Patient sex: M
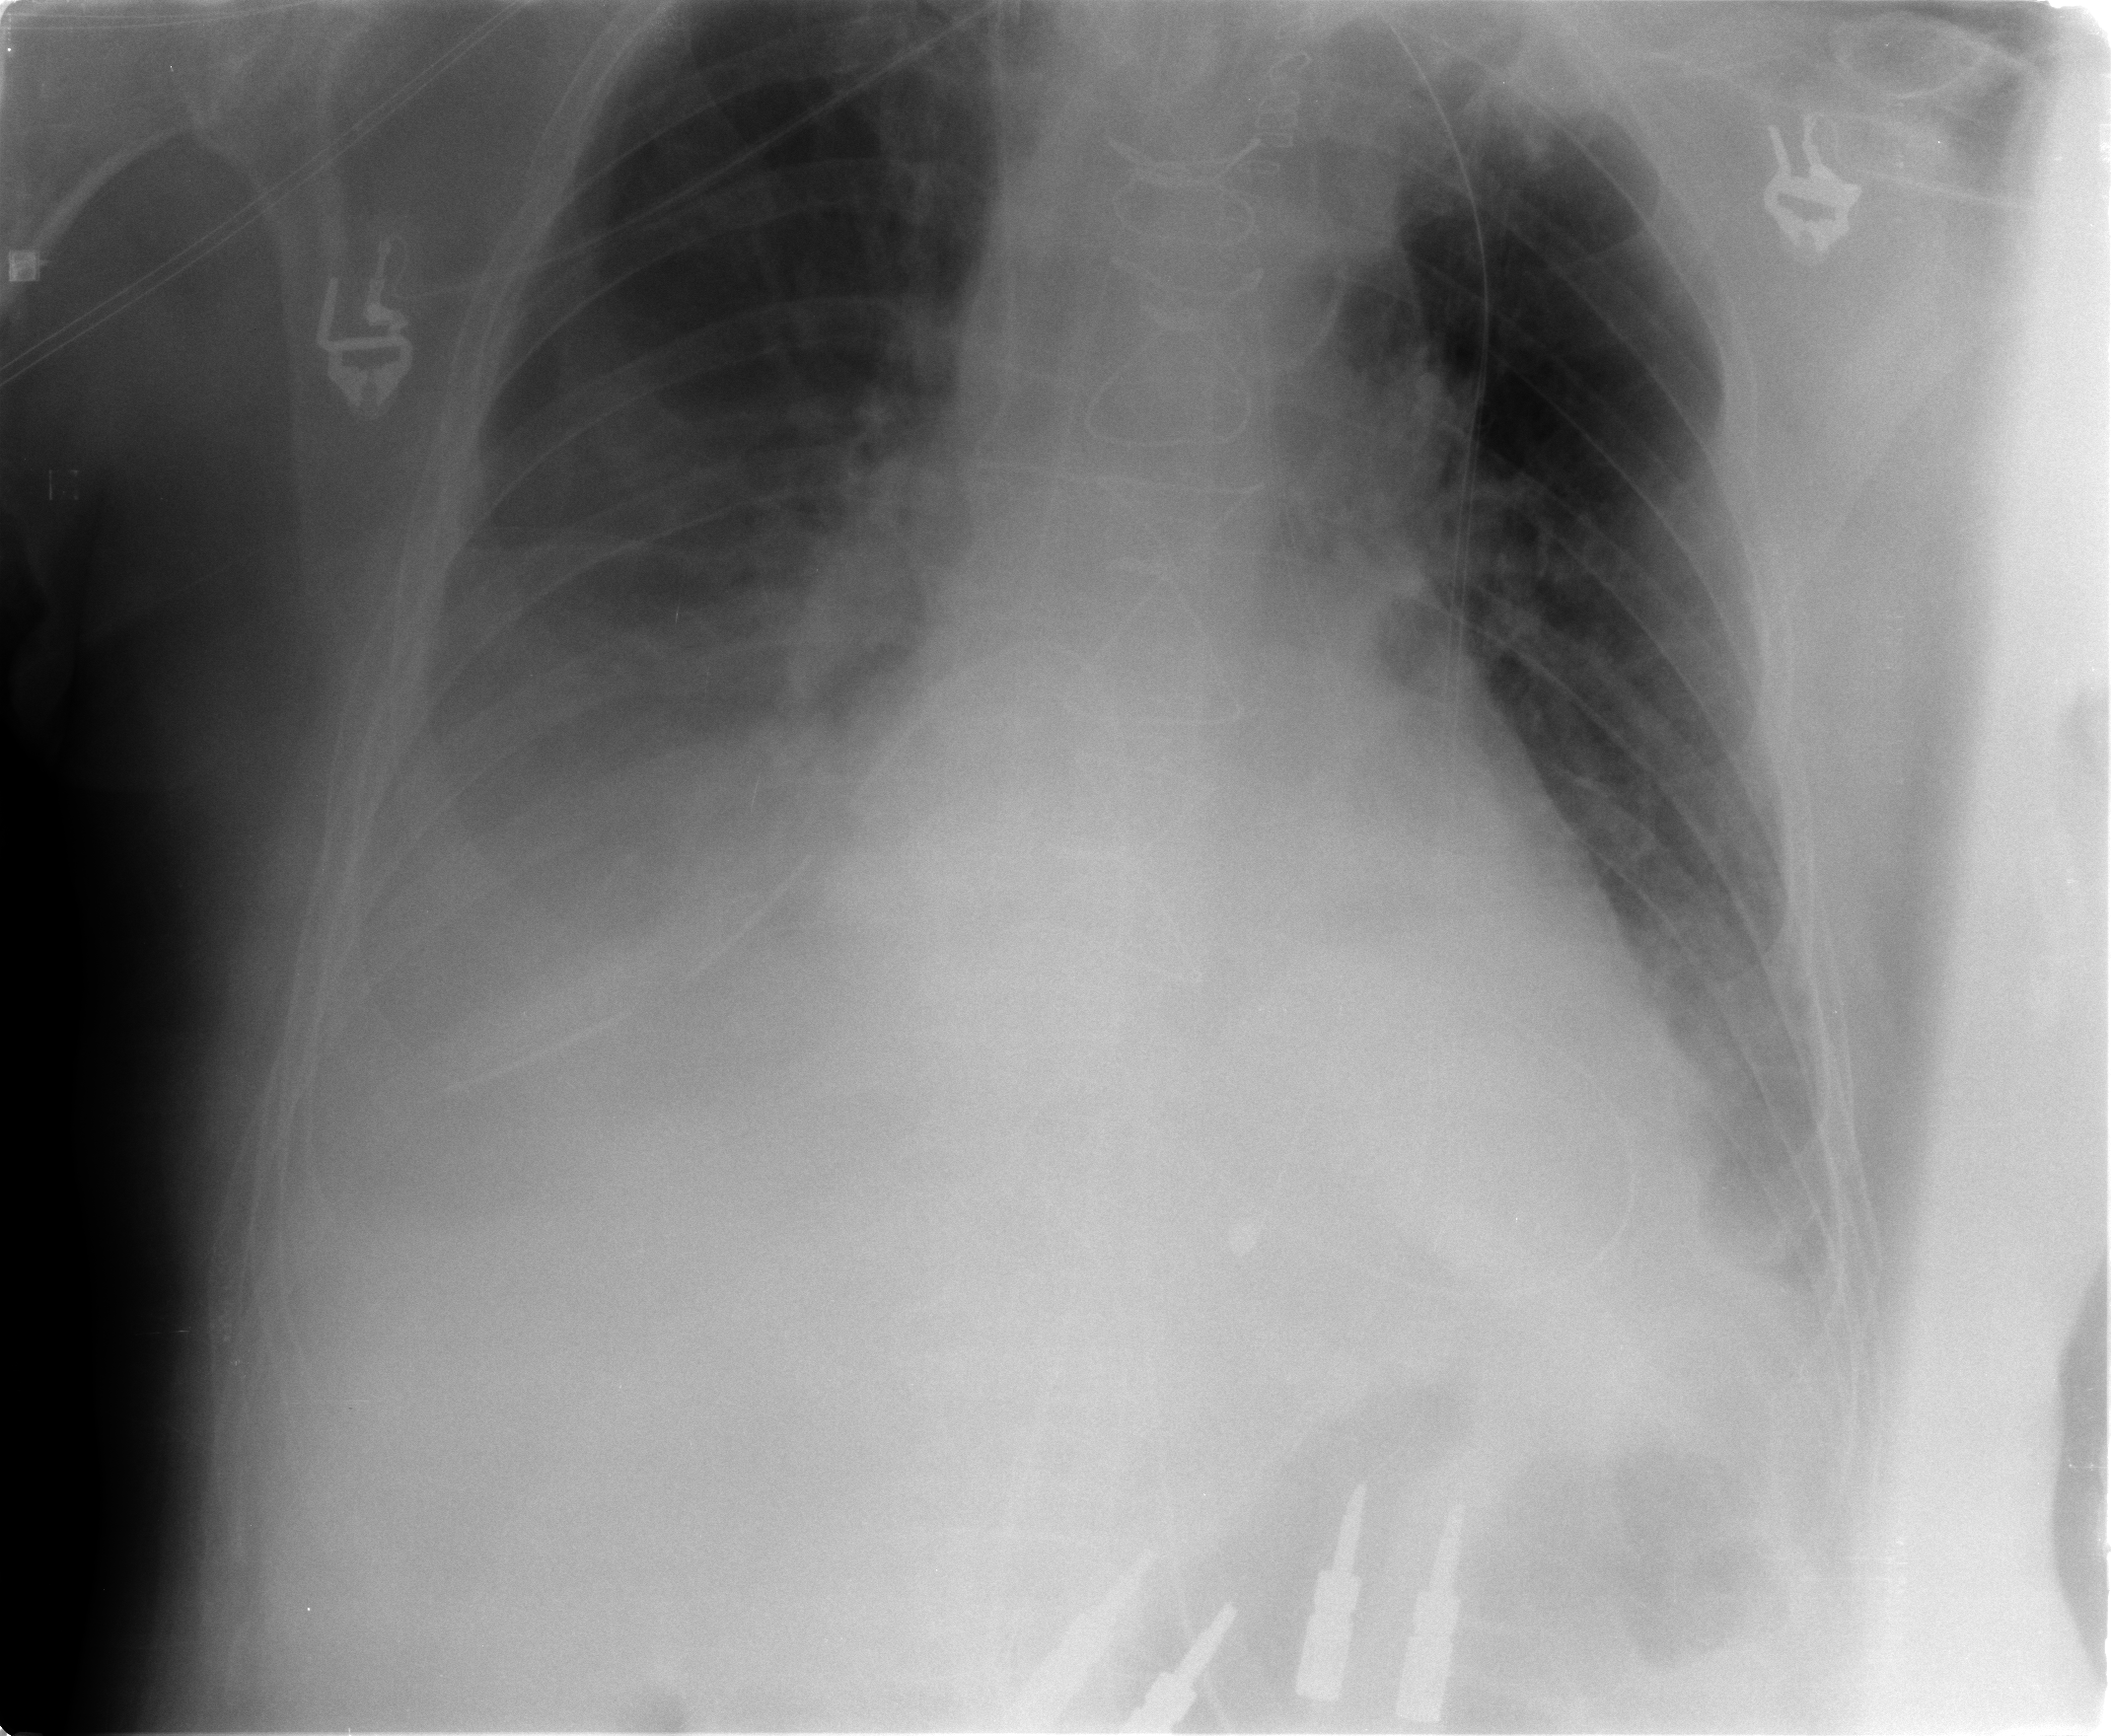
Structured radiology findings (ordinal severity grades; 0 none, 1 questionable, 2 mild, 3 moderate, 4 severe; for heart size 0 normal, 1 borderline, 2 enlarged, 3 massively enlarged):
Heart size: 0
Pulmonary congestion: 2
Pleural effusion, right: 3
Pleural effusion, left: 2
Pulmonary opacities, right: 0
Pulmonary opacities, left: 0
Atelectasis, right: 3
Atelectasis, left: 0